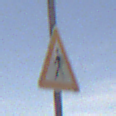
Verkehrszeichen: FussgaengerRechts
Umgebung: Outdoor, RoadRail
Tageszeit: MorningAfternoon
Wetter: PartlyCloudy
Licht: Natural
Jahreszeit: NotSpecified
Kontrast: HighContrast